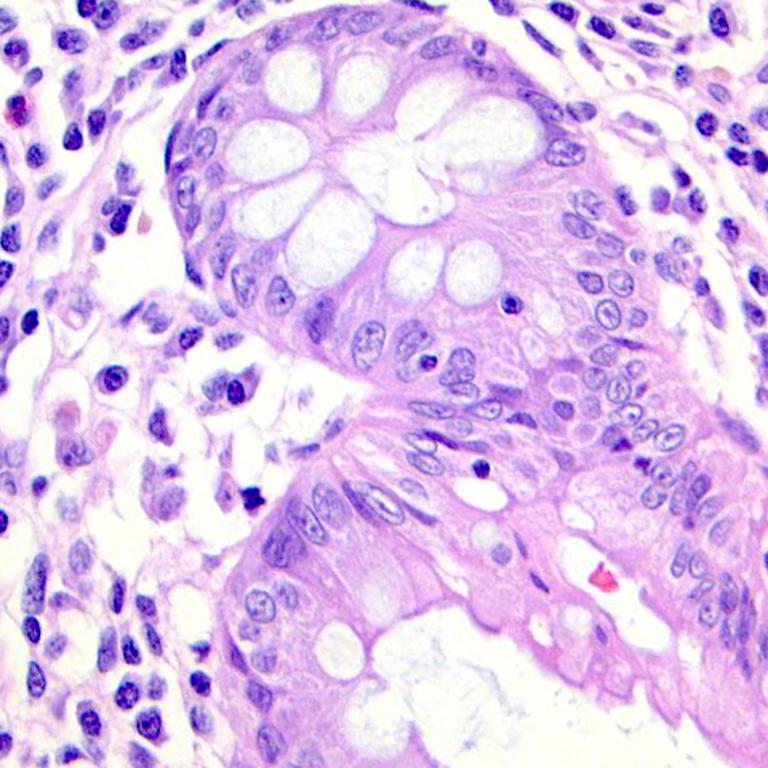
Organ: colon
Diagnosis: benign